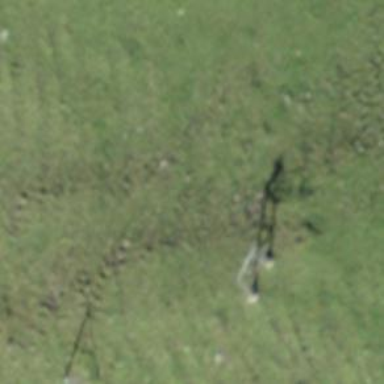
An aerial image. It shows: Pylon for aerialway.